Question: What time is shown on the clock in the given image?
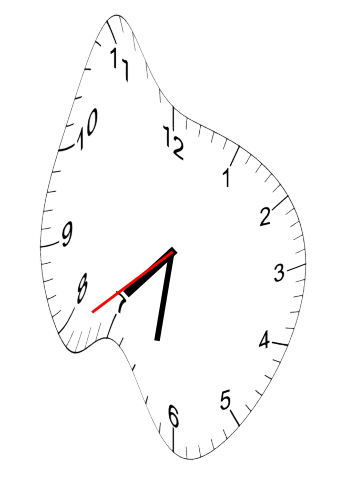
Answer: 07:31:39